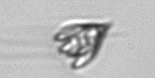
Label: Pyramimonas_longicauda